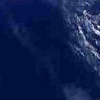
Label: water